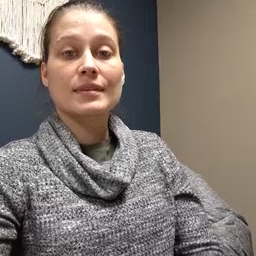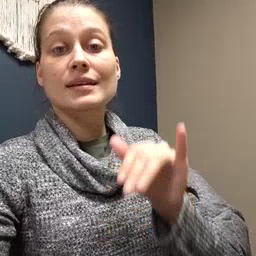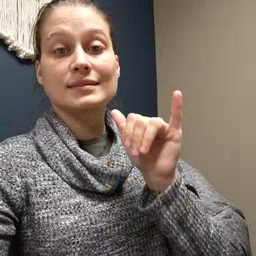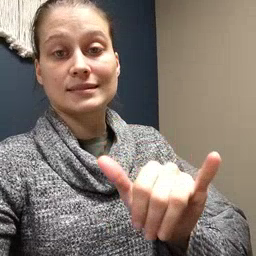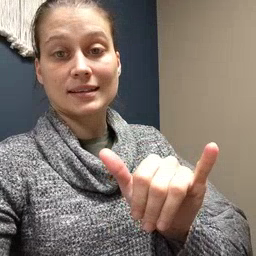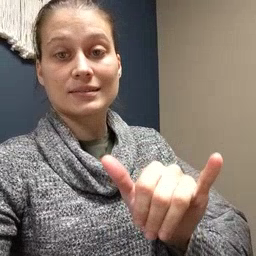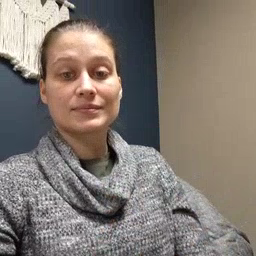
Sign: stay